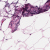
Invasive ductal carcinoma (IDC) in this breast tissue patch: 0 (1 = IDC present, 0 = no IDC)